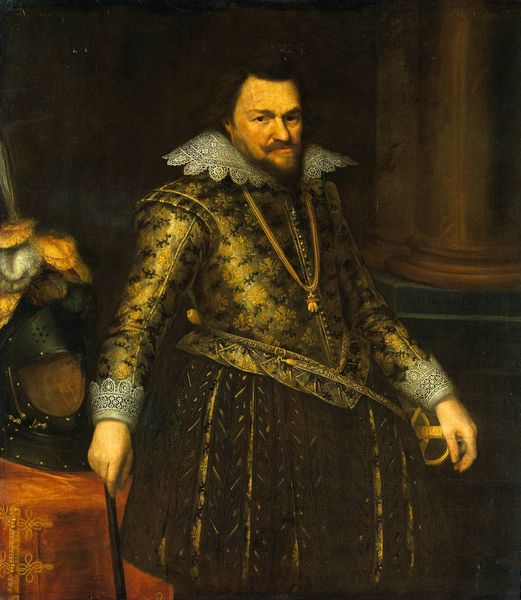
Titel: Philip William (1554-1618), Prince of Orange
Künstler: Michiel Jansz. van Miereveld
Standort: Amsterdam
Institution: Rijksmuseum
Schlagwörter: blätter, dunkel, gemälde, hand, haut, mann, schatten, umhang, weiß, gelb, grün, menschen, braun, finger, frau, haar, handschuhe, hell, hintergrund, holz, kleid, licht, mund, nase, ohr, orange, raum, schmuck, schwarz, stirn, stützen, säule, säulen, tisch, ölbild, blick, gürtel, rot, malerei, ornament, rock, alt, anzug, bart, hemd, hose, jacke, arm, augen, bluse, böse, falten, federn, gesicht, inkarnat, kleidung, kragen, mensch, samt, sehen, sockel, spitze, stehen, vollbart, ärmel, bildnis, hände, innenraum, portrait, porträt, tischtuch, vorhang, öl, busch, auge, gewand, gold, haare, halbfigur, interieur, kostüm, mantel, pose, reich, stehend, stickerei, adel, decke, england, lippen, renaissance, vornehm, stock, doppelsäule, federbusch, spanien, gehstock, stab, hosen, kette, farbe, kaiser, könig, schnäuzer, dick, schnauz, steif, ernst, finster, glanz, grimmig, streifen, balken, knöpfe, kinnbart, knopfleiste, schnauzbart, schnauzer, halskette, fett, griff, schild, truhe, offen, kreuz, schwert, säbel, waffe, leinwand, kiste, adeliger, degen, gestik, helm, manschette, manschetten, orden, herrscher, ritter, brokat, fürst, rüstung, spitzbart, geheimratsecken, verziert, tracht, harnisch, amulett, wams, visier, adelig, spitzenkragen, basis, brokatstoff, brokatstoffe, bundhosen, dorisch, drake, dürer, edelmann, gestickt, goldenes fliess, halskragen, heerführer, helmvisier, herrscherstab, konkav, konvex, metallfäden, monarch, monarchie, oberlippenbart, persönlichkeit, pluderhose, rundsäule, scharneir, schwertgriff, spitzenmanschette, spitzenmanschetten, spitzenärmel, sule, säulenbasis, tischdeckt, tischedecke, umhänger, verkrampft, würdeformel, würdemotiv, würdemotive, zier, zierde, pluderhosen, ornat, kelidung, augustus, trist, fold, karl v, ritterhelm, stecker, federbausch, helmschmuck, ektte, mann dick gold, helm stock kette, spize bart brünett